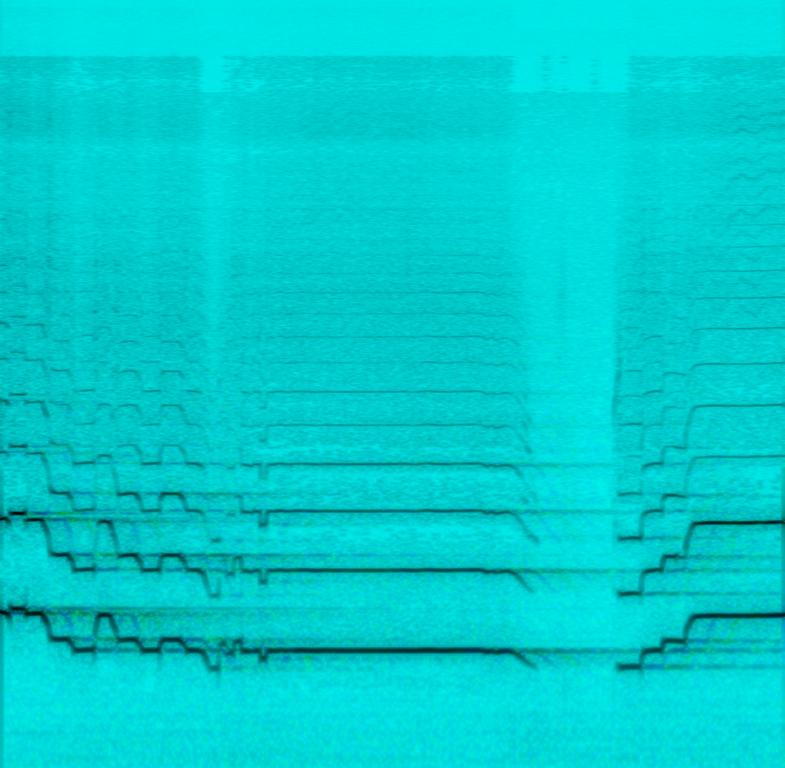
This music is instrumental. The tempo is slow with a flute playing a melodic lead harmony and later joined by a rhythmic acoustic guitar. The song is dulcet, warm, peaceful; calming, meditative,pensive, contemplative, deliberate, mellifluous and euphonious. This music is an Indian Classical.